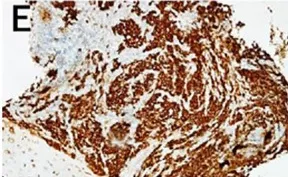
Transbronchiallung biopsy before treatment. (100x) (E) Tumor cells positive for ALK IHC (Roche-Ventana, D5F3).
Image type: pathology (immunostaining)